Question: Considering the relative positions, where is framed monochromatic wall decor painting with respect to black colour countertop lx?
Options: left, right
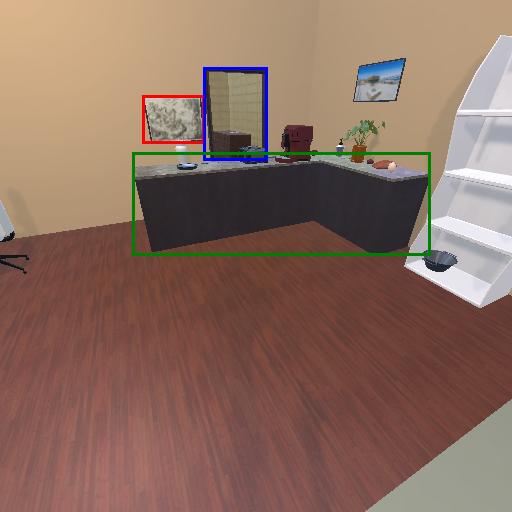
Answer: left